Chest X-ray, AP view. Patient: 49 years old, sex M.
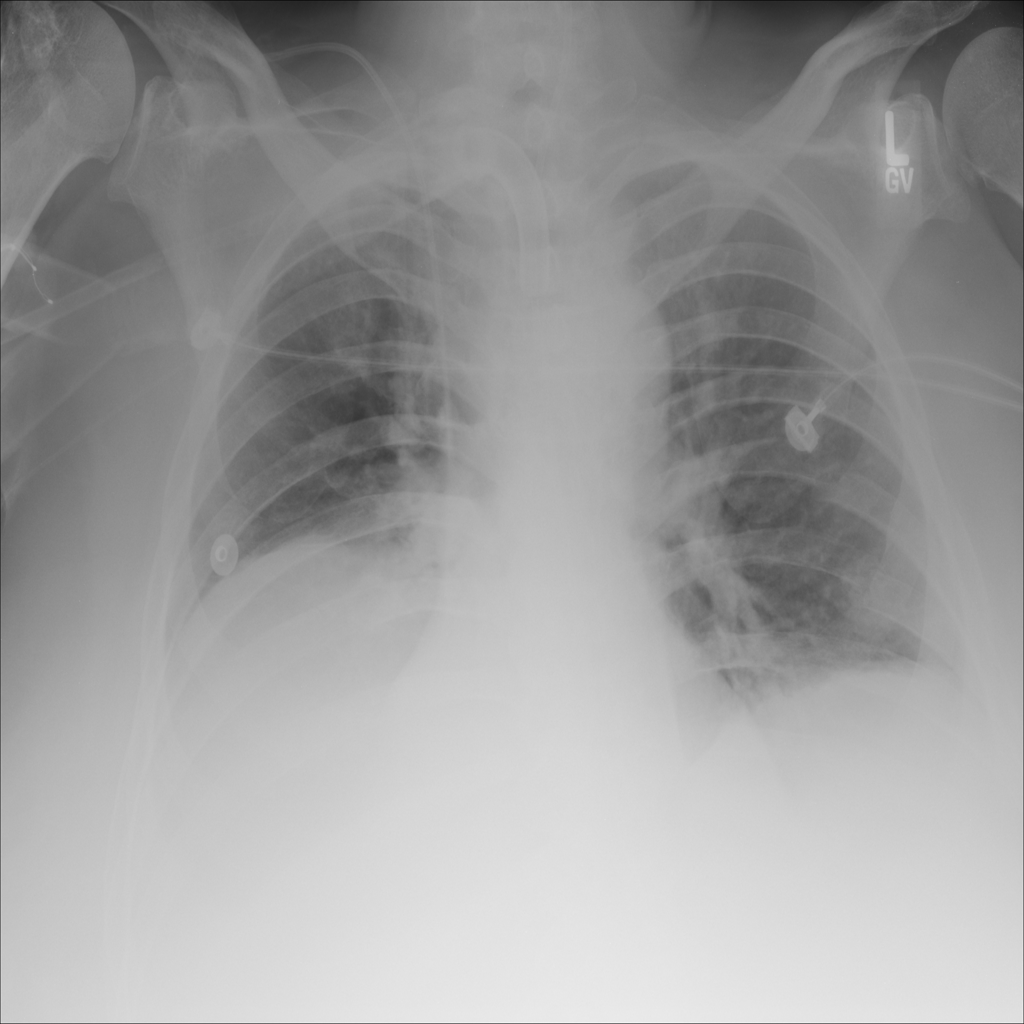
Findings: No Finding